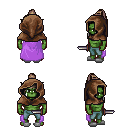
a pixel art fantasy rpg character, male body template, orc, green skin, lavender cape, teal pants, white blonde long topknot hairstyle, cloth hood, white slippers, dagger, four views (front, back, left, right), 2x2 character sprite sheet, small pixel art, hard edges, no anti-aliasing